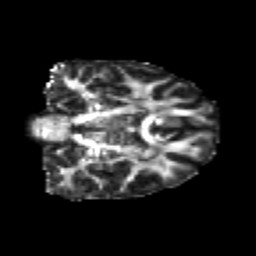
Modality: FA
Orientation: coronal
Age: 20
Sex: female
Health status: healthy
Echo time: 0.074 s